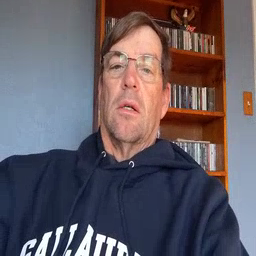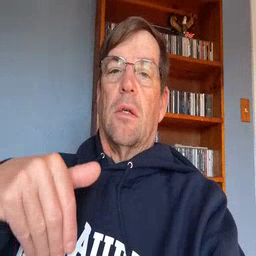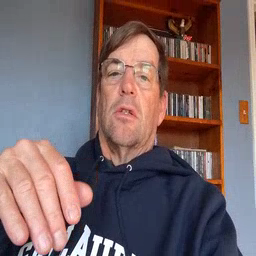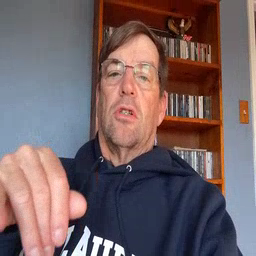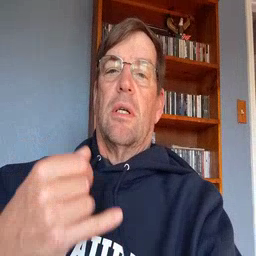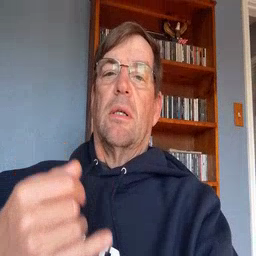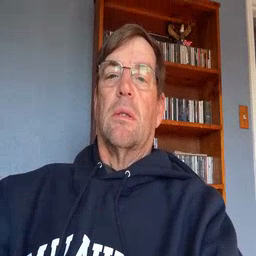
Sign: jeans